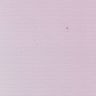
Metastatic tissue present: no